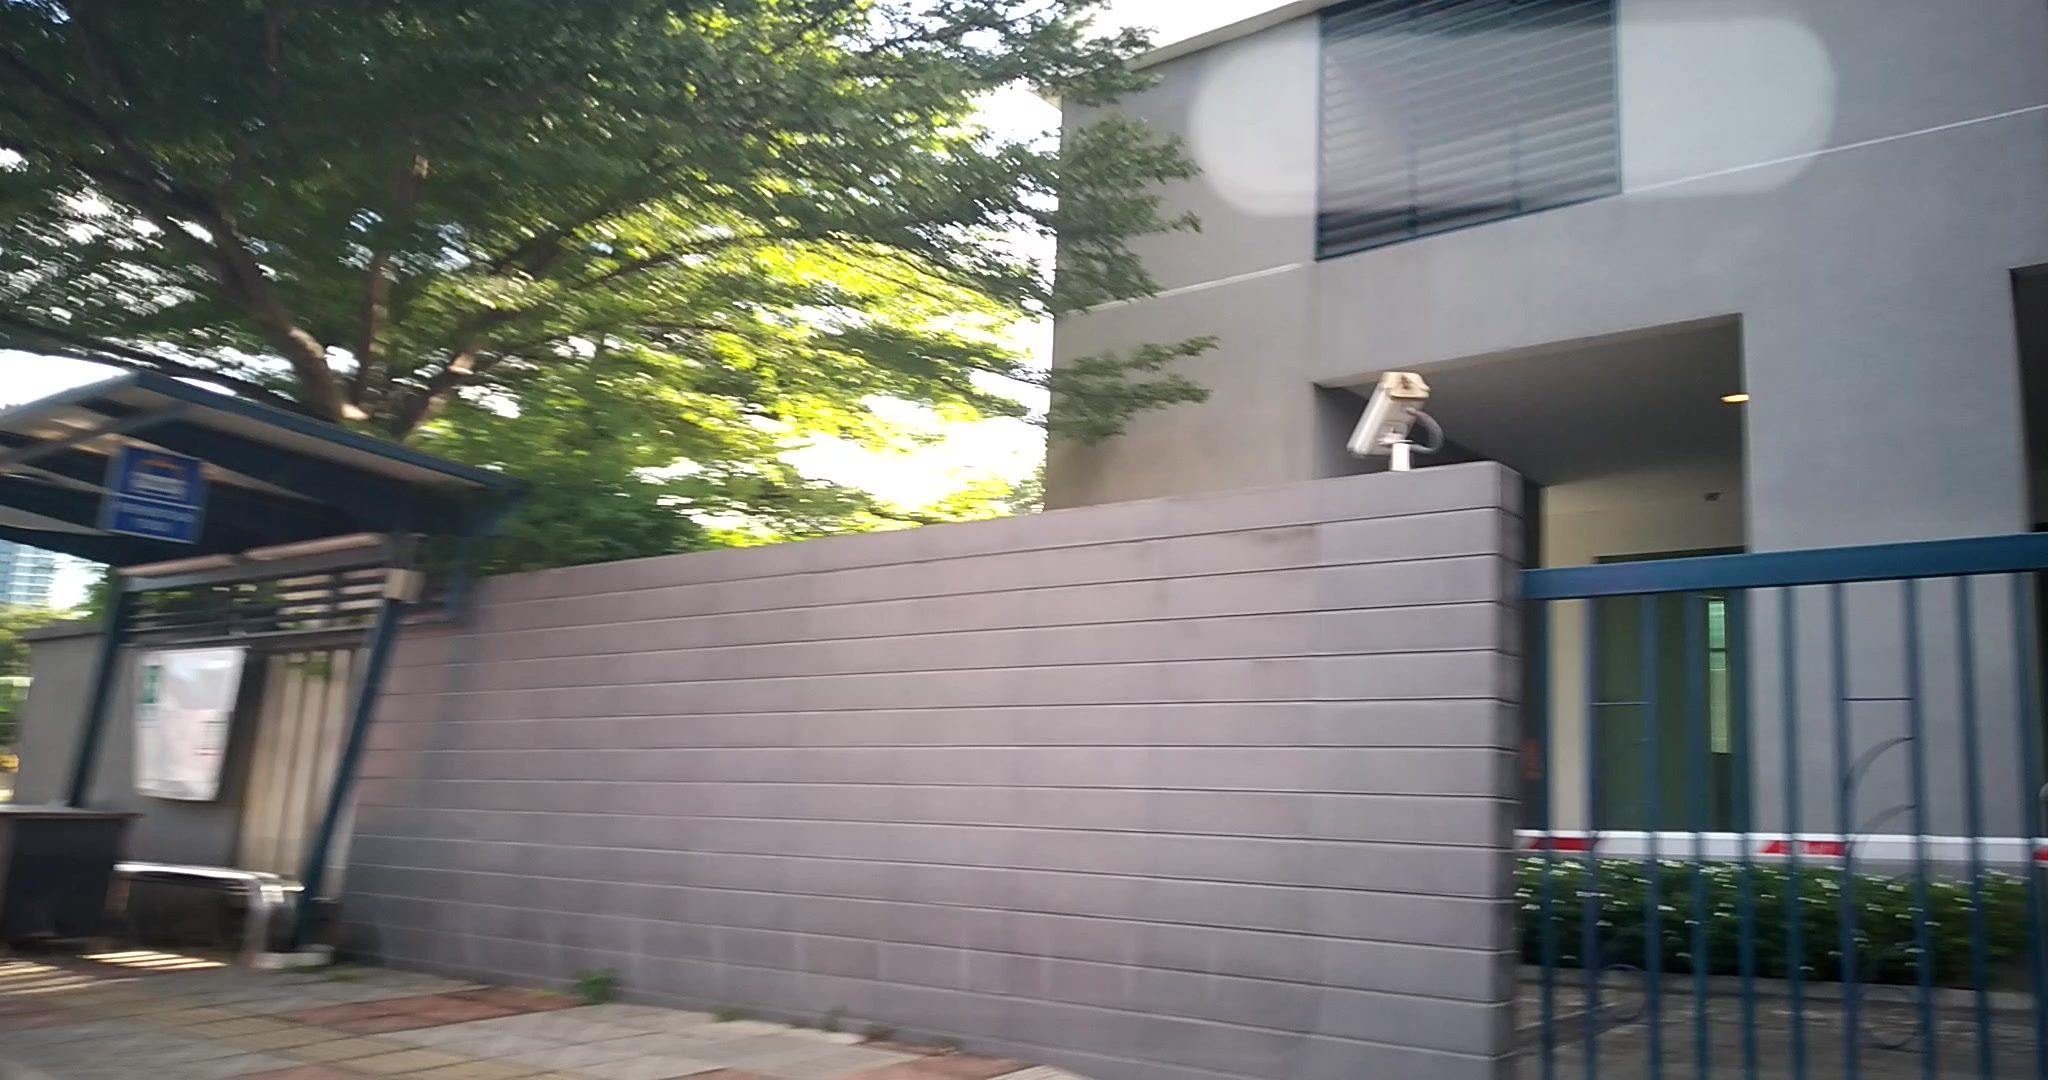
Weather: clear
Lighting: day
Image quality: good
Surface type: walking surface
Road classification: residential, track
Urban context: urban centre
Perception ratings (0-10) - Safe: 7.22, Lively: 7.38, Beautiful: 8.25, Boring: 3.44, Depressing: 4.55, Wealthy: 7.33